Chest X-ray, AP view. Patient: 75 years old, sex F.
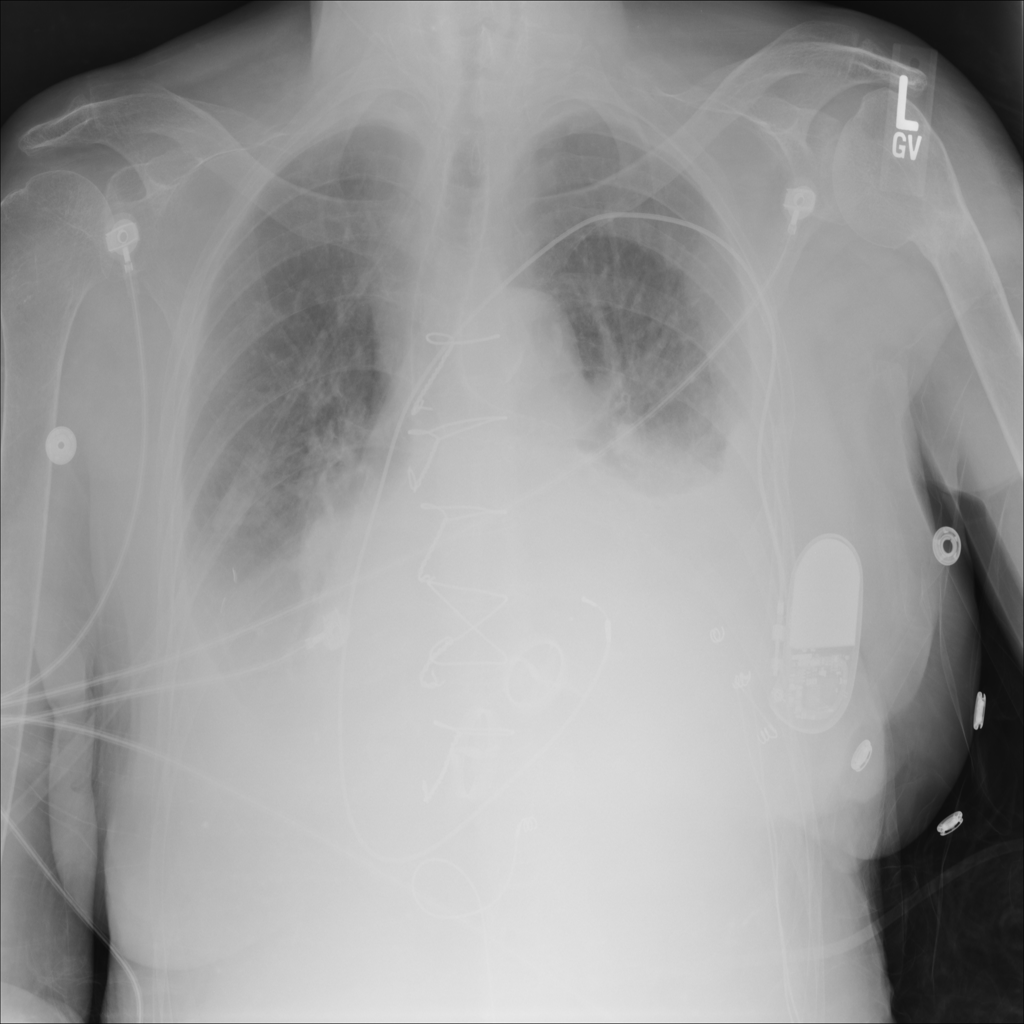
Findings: Effusion